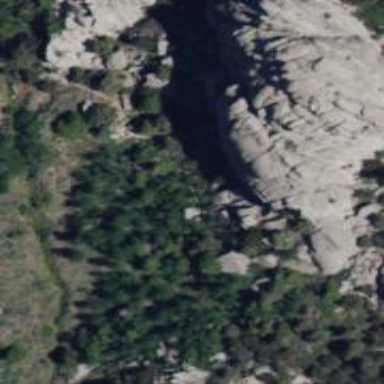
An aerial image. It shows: Natural cliff.